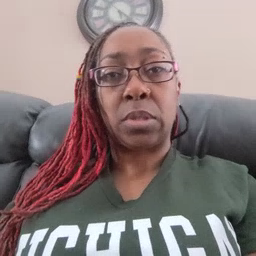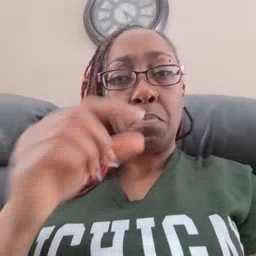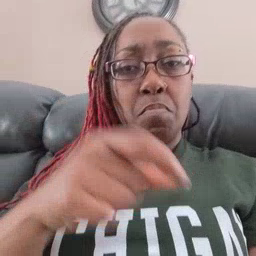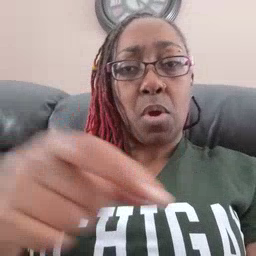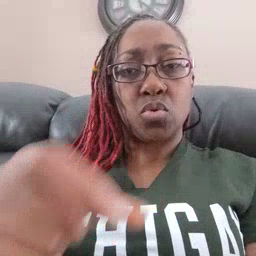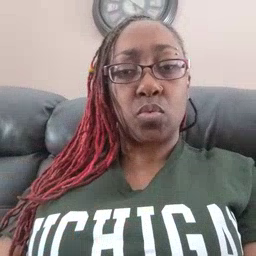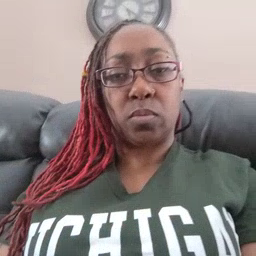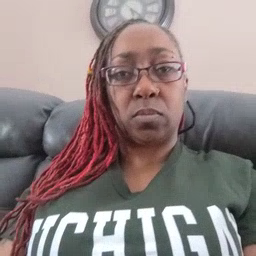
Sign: puzzle